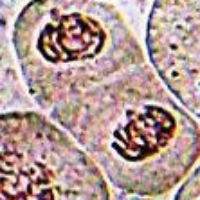
Label: telophase